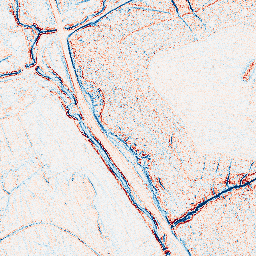
Category: edge_preserving
Decomposition family: anisotropic_diffusion
Decomposition parameters: iterations: 5
kappa: 30
gamma: 0.05
Upsampling method: sinc_hamming
Upsampling parameters: scale: 2
kernel_size: 16
Upsampling scale: 2